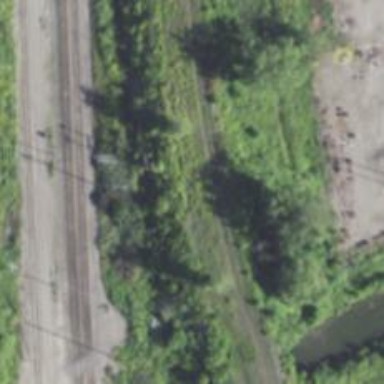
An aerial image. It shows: Abandoned railway.